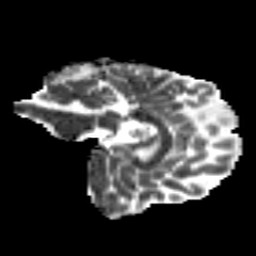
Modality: MD
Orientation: sagittal
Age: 23
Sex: male
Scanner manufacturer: siemens
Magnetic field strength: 3 T
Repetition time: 8.8 s
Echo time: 0.085 s